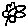
Label: flower